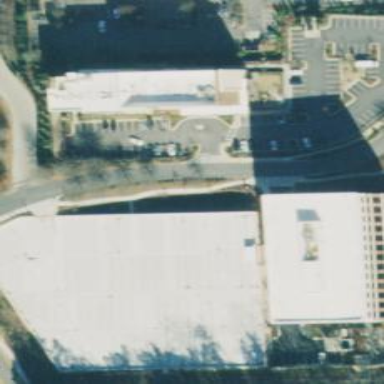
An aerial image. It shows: Commercial building.